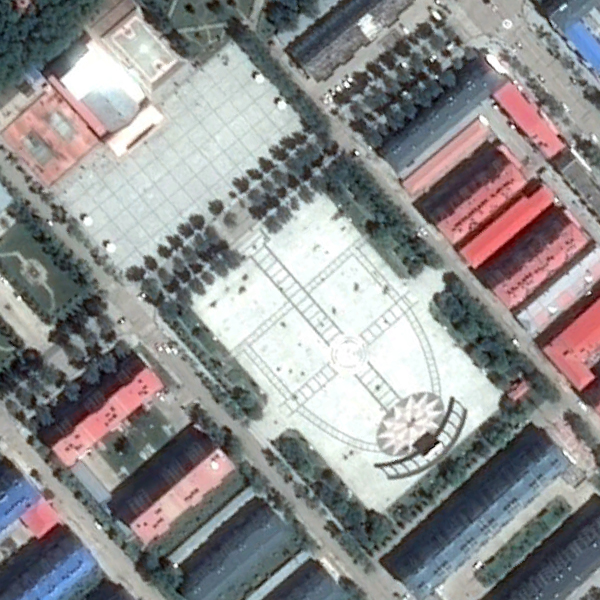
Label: Square